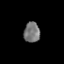
Tissue: prostate
Cell type: T cells
Senescence score: 0.3502
Nuclear area (px): 318
Mean DAPI intensity: 118.223